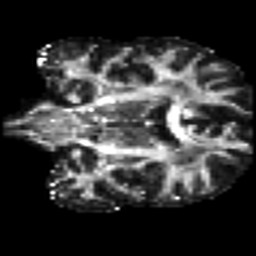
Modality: FA
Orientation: coronal
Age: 49
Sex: male
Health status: healthy
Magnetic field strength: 3 T
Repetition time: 8.4 s
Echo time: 0.0926 s